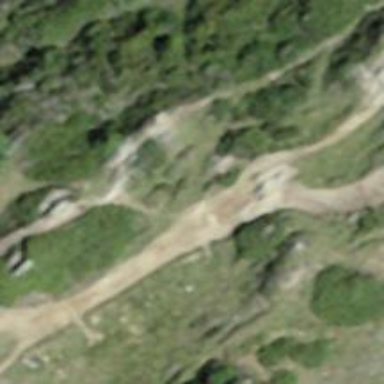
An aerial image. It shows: Downhill path for skiing.